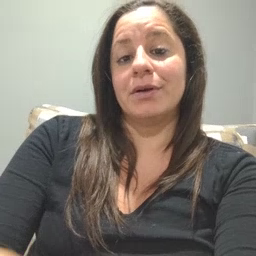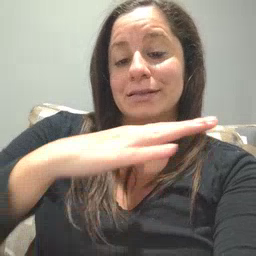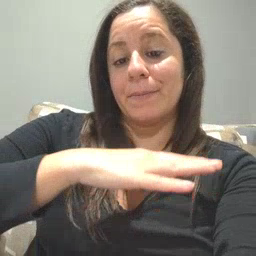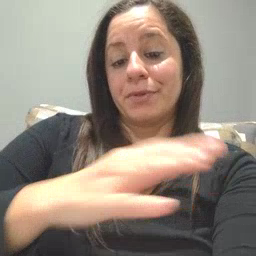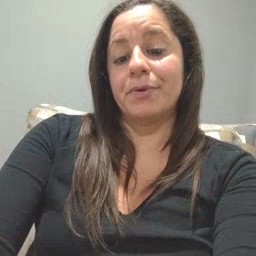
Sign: table